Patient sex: F
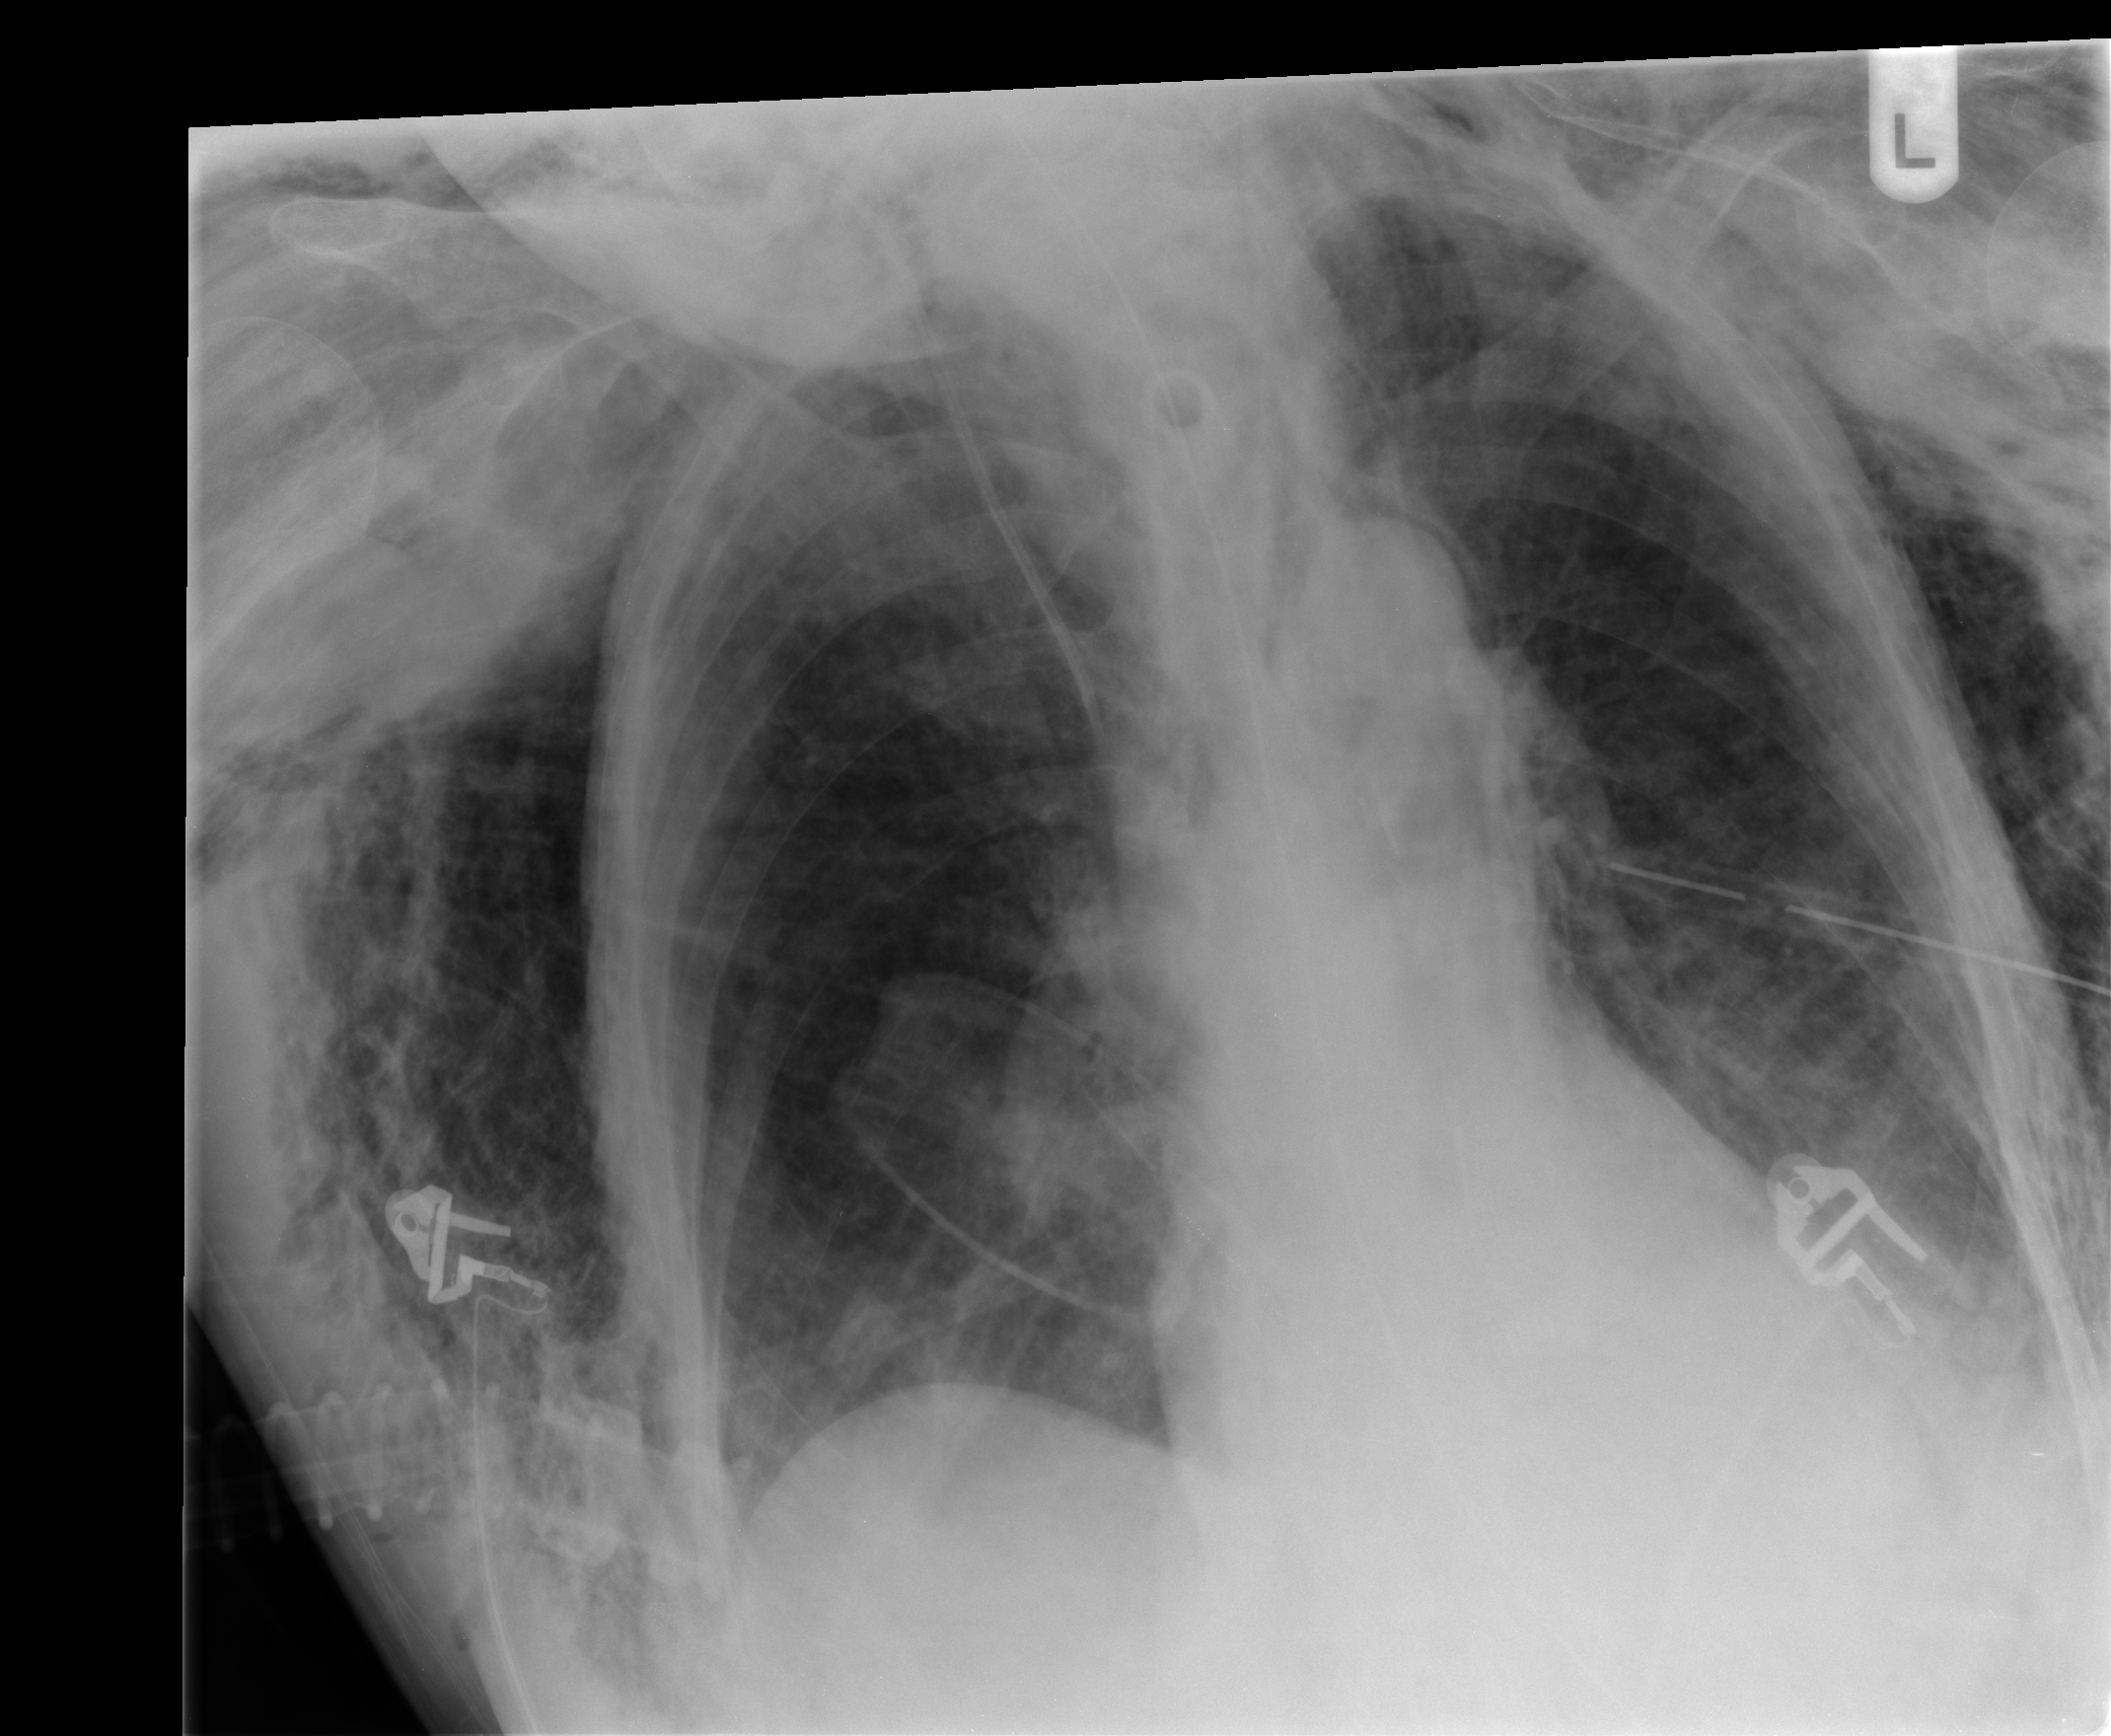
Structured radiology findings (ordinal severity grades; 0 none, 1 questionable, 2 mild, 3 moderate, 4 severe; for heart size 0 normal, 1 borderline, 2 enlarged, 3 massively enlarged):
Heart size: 0
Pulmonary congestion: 0
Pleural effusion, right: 0
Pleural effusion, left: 2
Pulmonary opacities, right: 0
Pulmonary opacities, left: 0
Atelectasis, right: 0
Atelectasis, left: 0